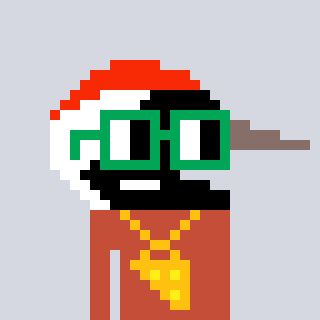
a pixel art character with square green glasses, a crane-shaped head and a rust-colored body on a cool background